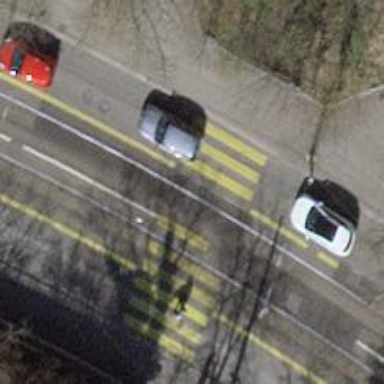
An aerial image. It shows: Secondary road with separate asphalt sidewalks.